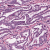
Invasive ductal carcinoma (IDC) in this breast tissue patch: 1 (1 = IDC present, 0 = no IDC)